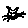
Label: cat